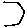
Label: hexagon